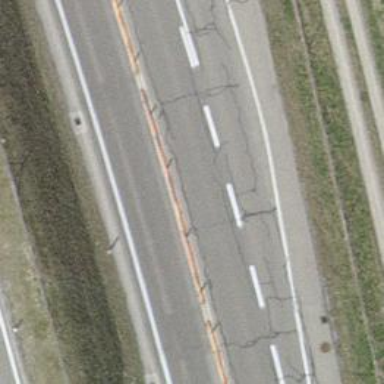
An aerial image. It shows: Trunk motorroad.